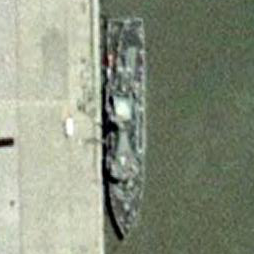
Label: destroyer